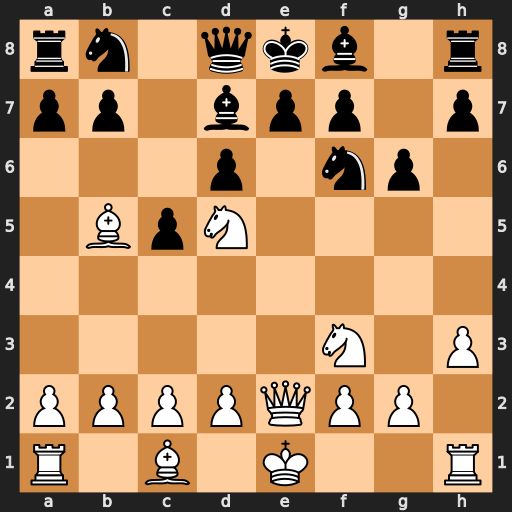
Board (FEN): rn1qkb1r/pp1bpp1p/3p1np1/1BpN4/8/5N1P/PPPPQPP1/R1B1K2R
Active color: w
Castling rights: KQkq
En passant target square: -
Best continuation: Nxf6#